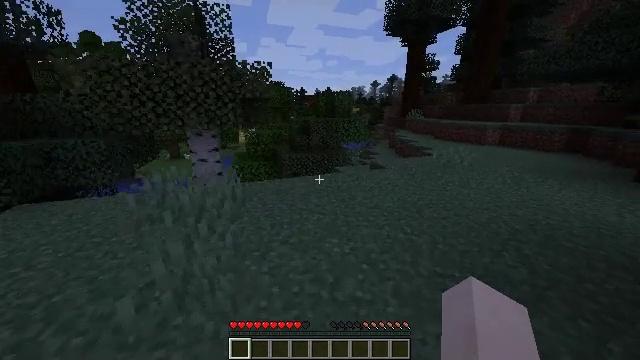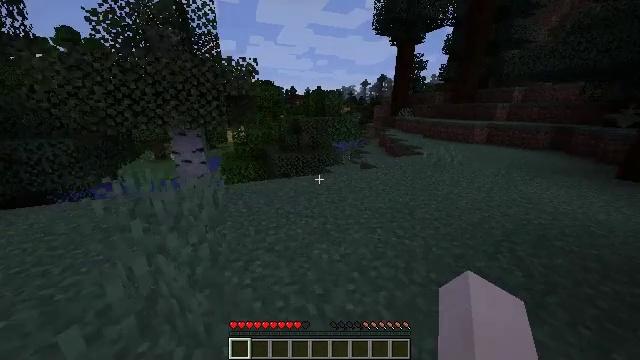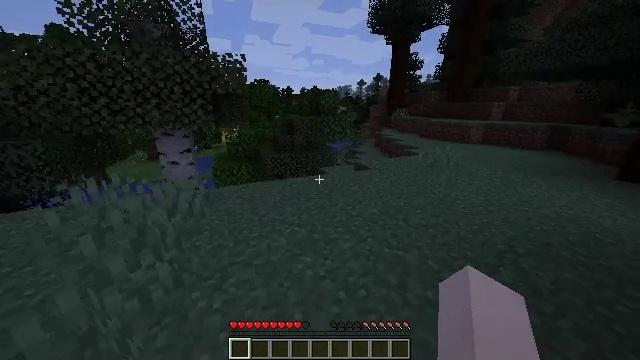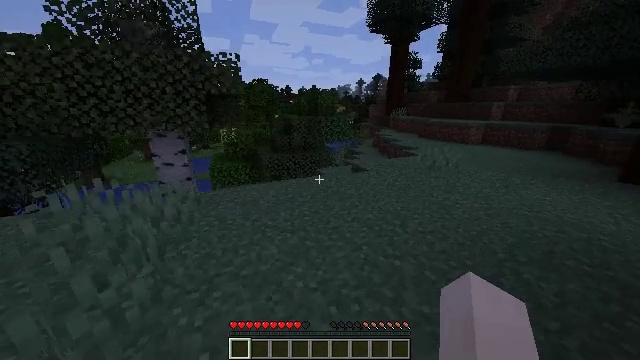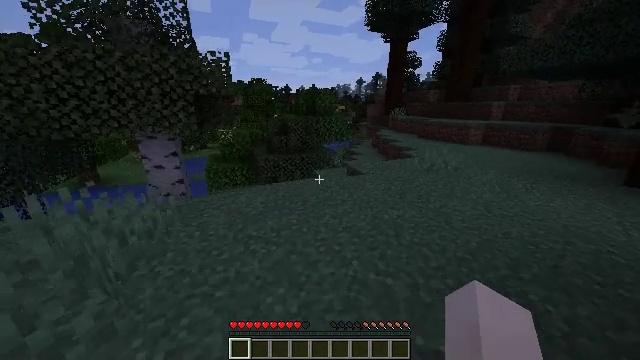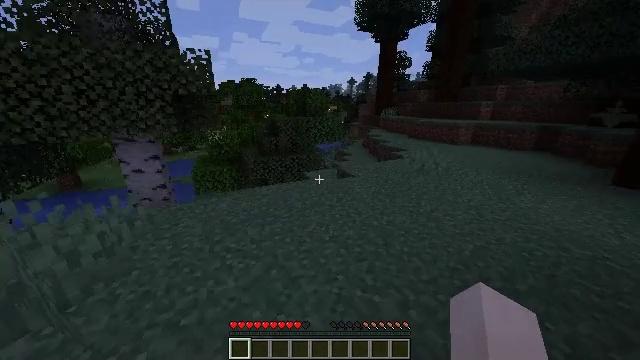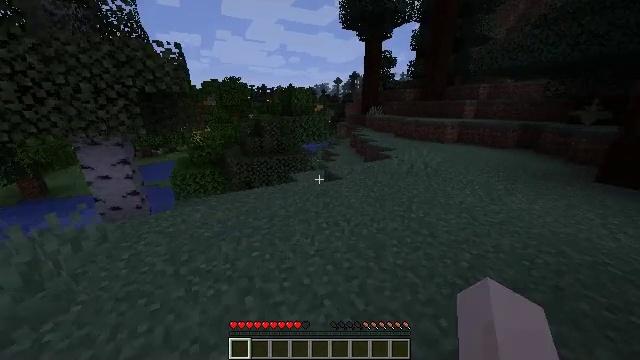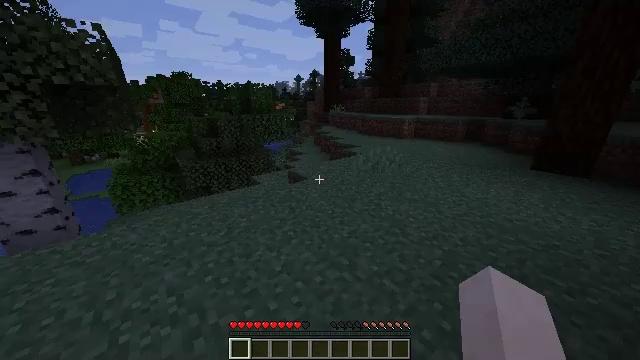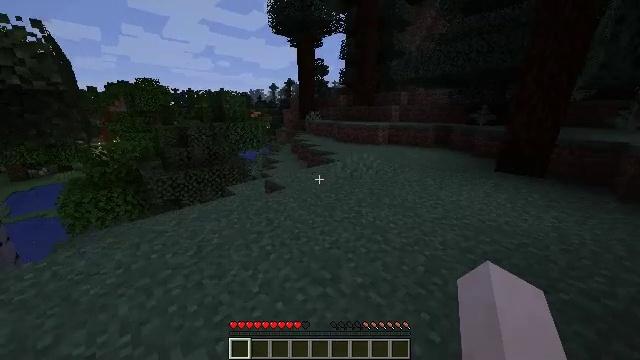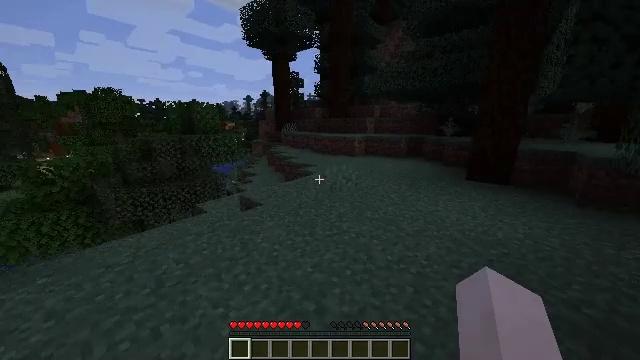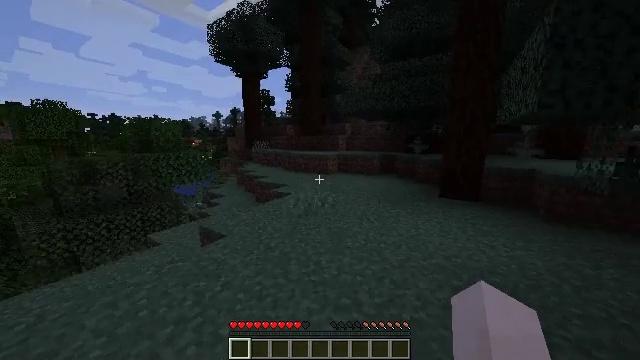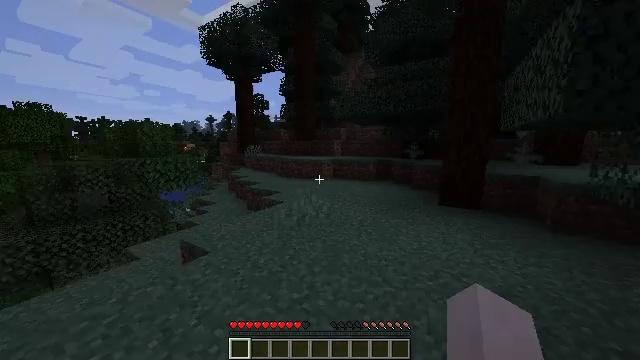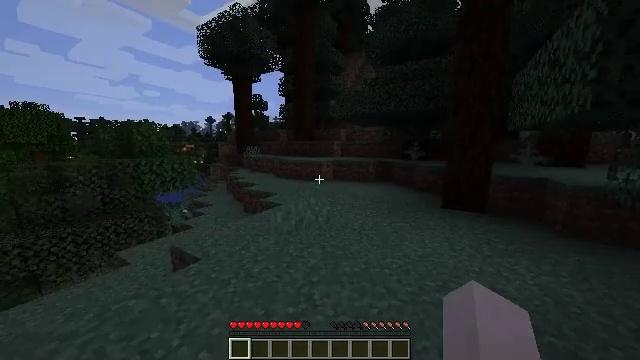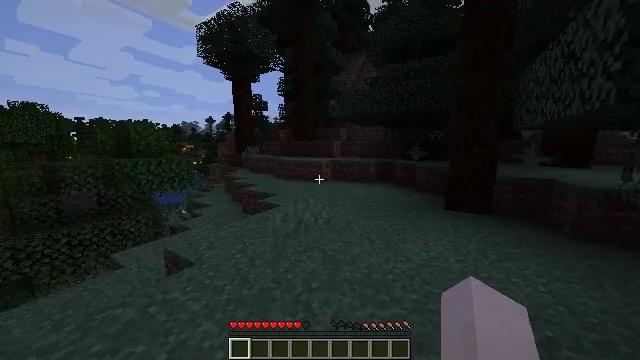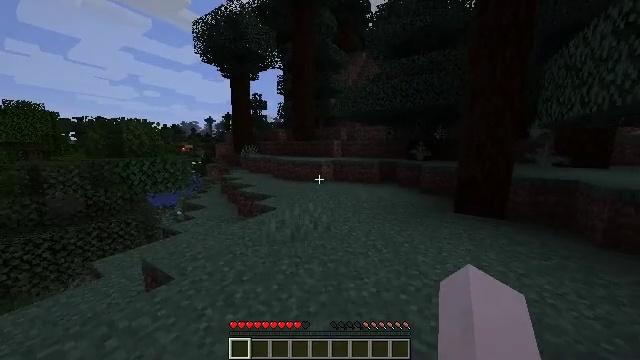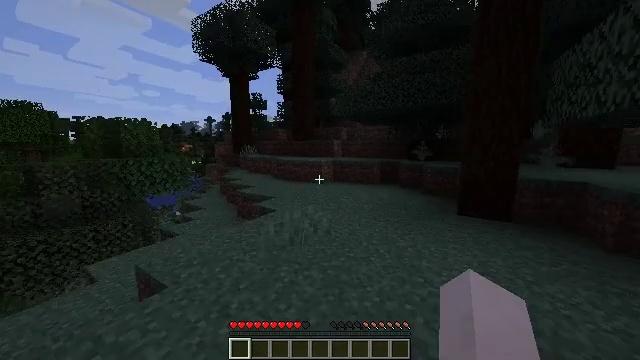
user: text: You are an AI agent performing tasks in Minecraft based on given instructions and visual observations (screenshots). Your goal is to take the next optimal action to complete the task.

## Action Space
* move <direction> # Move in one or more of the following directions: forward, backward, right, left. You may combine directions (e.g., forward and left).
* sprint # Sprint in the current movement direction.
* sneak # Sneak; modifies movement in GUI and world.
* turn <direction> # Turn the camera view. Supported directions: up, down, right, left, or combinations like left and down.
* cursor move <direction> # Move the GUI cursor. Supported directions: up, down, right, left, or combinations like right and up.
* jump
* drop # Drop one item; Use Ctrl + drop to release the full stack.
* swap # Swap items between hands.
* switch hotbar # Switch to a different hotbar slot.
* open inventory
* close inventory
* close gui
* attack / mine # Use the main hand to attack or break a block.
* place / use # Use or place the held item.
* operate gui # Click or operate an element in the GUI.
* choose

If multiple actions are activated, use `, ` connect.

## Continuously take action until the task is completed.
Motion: motion action
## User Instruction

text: Mine the purple bed.
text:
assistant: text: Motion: move forward and move right, sprint, turn right
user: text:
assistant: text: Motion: move forward and move right, sprint
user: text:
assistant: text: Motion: move forward and move right, sprint
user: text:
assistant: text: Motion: move forward and move right, sprint
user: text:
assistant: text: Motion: move forward, sprint, turn right
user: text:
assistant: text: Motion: move forward, sprint, turn right
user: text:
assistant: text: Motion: move forward, sprint, turn right
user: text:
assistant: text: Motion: move forward, sprint, turn right and up
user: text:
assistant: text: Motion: move forward, sprint, turn right and up
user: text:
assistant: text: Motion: move forward, sprint, turn right and up
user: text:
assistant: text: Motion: move forward, turn right and up
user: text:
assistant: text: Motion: move forward
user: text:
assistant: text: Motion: move forward, sprint
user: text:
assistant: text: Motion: move forward, sprint
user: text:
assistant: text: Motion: move forward, sprint
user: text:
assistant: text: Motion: move forward, sprint
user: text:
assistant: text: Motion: move forward, sprint, turn right and up
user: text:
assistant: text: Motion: move forward, sprint, turn right and up
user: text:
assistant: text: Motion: move forward, sprint, turn up
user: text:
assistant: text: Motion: move forward, sprint
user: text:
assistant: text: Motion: move forward, sprint
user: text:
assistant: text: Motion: move forward, sprint, turn left
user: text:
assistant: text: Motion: move forward, sprint, turn left and down
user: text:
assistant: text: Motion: move forward, sprint, turn left and down
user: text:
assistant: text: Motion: move forward, sprint, turn left and down
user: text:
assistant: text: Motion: sprint, turn left and down
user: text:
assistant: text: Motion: move forward, sprint, turn left and down
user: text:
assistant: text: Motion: move forward, sprint, turn left
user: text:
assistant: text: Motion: move forward, sprint
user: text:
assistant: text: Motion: move forward, sprint, turn left